Aerial crown-view tile of a tropical tree (Barro Colorado Island, Panama), acquired 20240611:
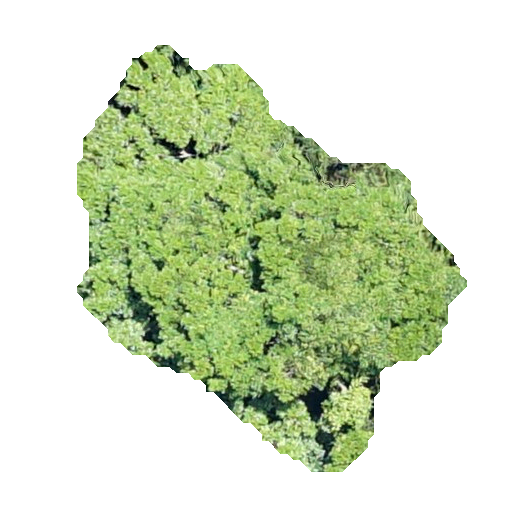
Species: Simarouba amara
GBIF accepted scientific name: Simarouba amara
Crown area: 156.414 m²